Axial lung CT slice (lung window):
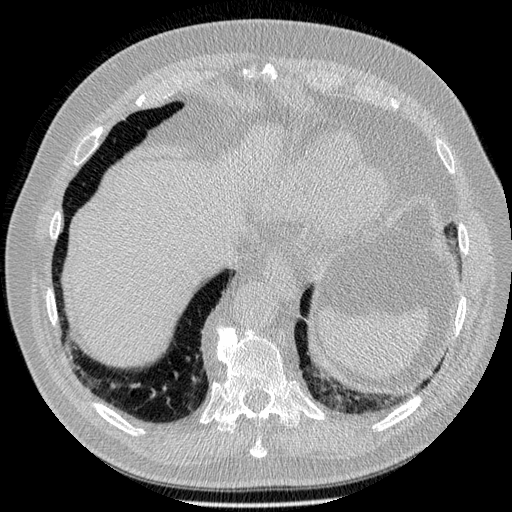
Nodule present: no